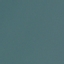
Land use / land cover: SeaLake